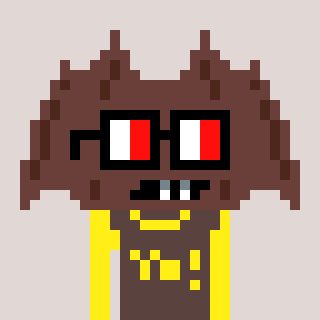
a pixel art character with square glasses with black frames and red eyes, a bat-shaped head and a darkbrown-colored body on a warm background